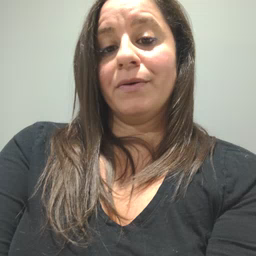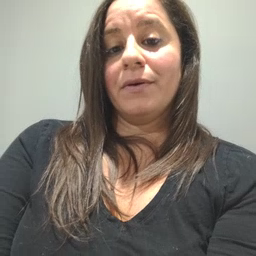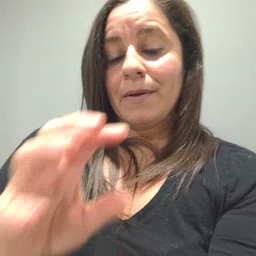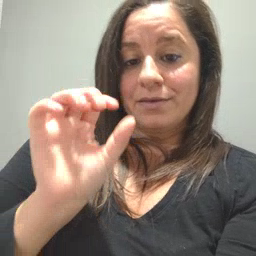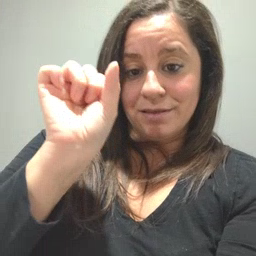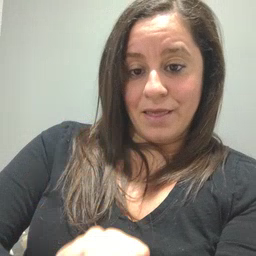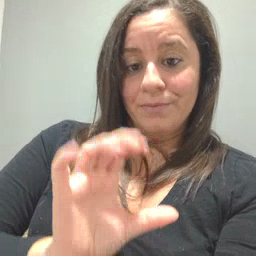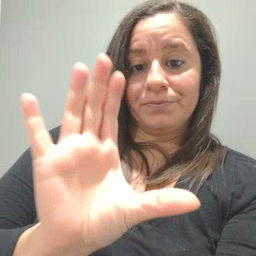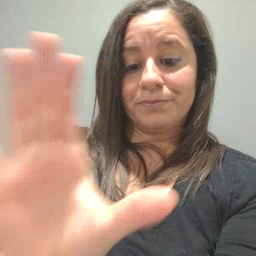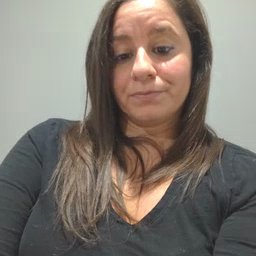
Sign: mitten